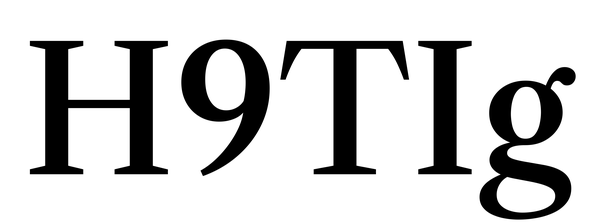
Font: LibreCaslonText_Medium